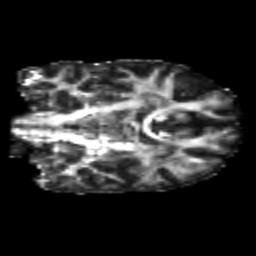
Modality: FA
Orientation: coronal
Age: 22
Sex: female
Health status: healthy
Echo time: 0.074 s